Question: Count the number of objects in the diagram.
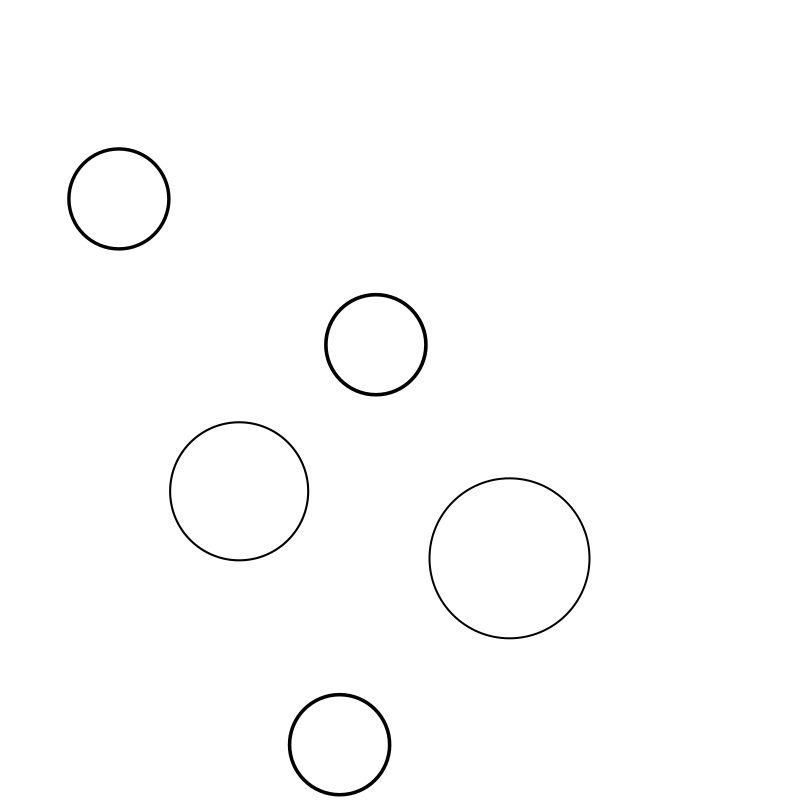
Answer: 5